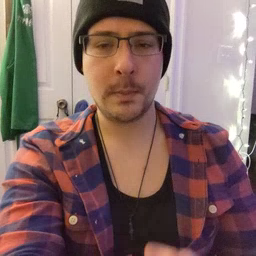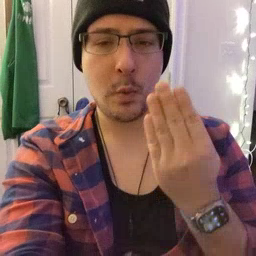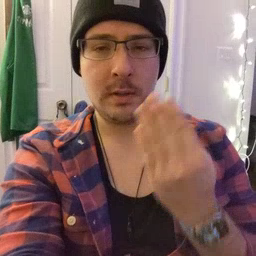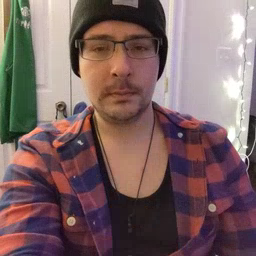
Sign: morning